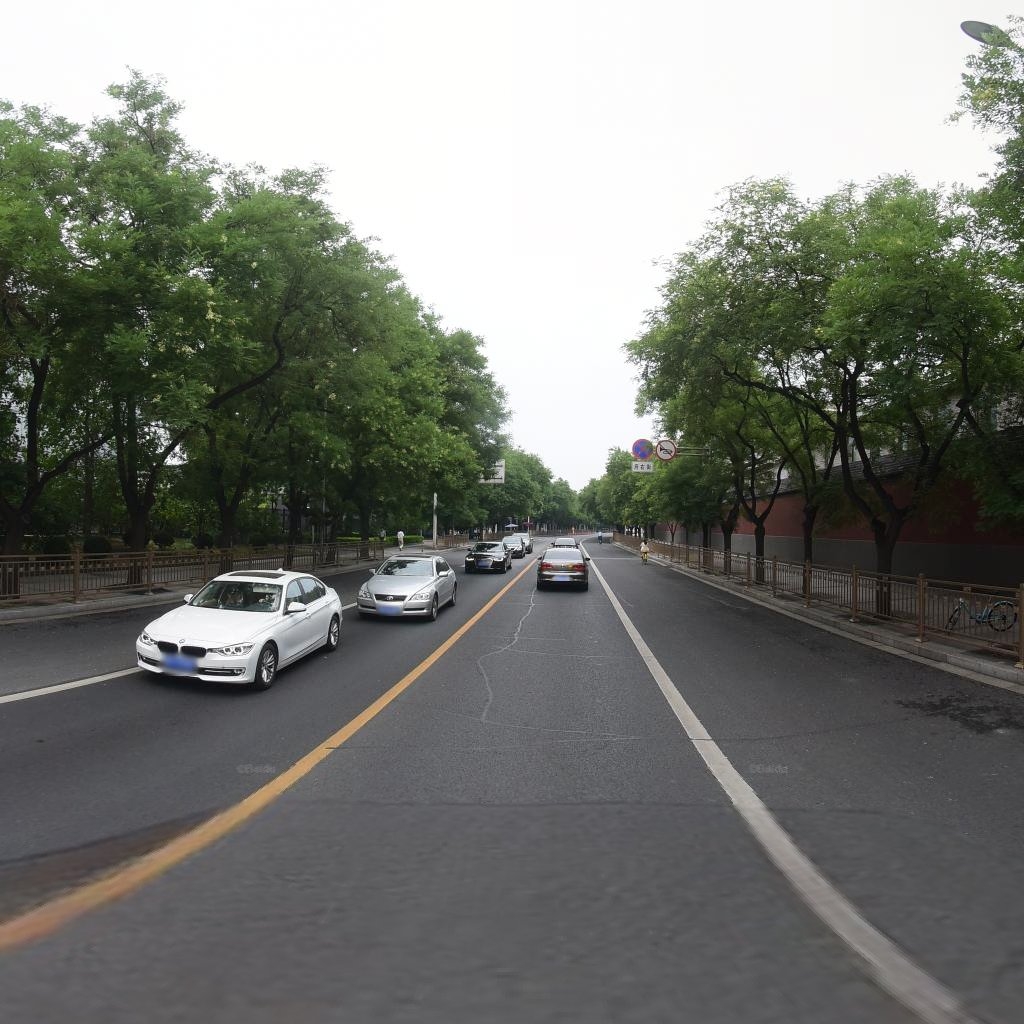
Region: Xicheng
Road damage annotations: transverse patch, transverse patch, longitudinal patch, longitudinal patch, transverse patch, transverse patch